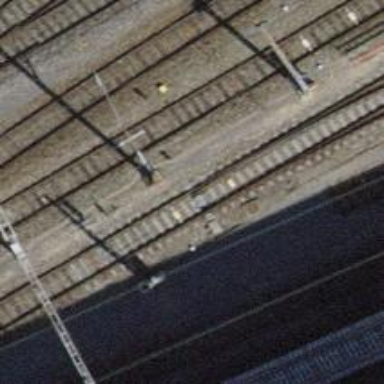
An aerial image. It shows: Rail siding with electrified contact lines.